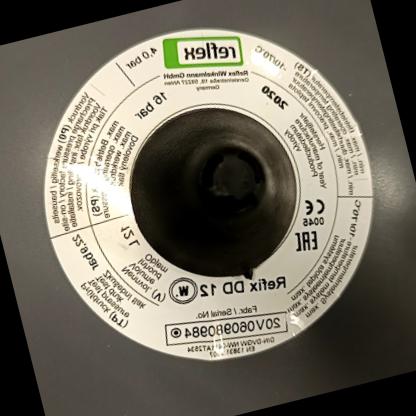
Klasa: tabliczka-znamionowa